Aerial crown-view tile of a tropical tree (Barro Colorado Island, Panama), acquired 20241216:
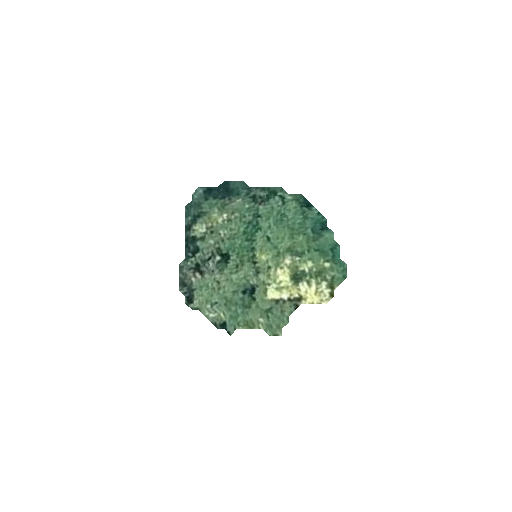
Species: Alseis blackiana
GBIF accepted scientific name: Alseis blackiana
Crown area: 27.535 m²